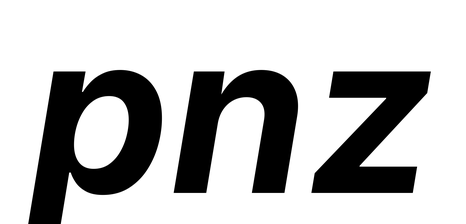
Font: Inter-Italic_Bold_Italic